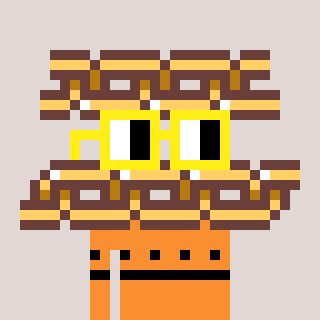
a pixel art character with square yellow glasses, a chain-shaped head and a orange-colored body on a warm background